Interaction volume radius: 5 \u00c5
Interaction volume height: 20 \u00c5
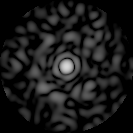
Disorder parameter: 0.8006